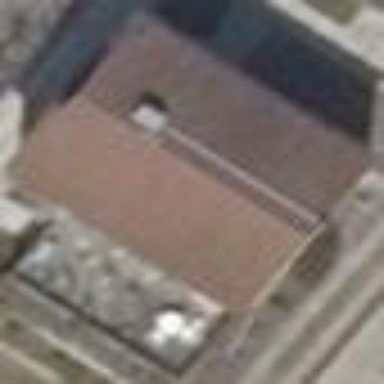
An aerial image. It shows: Detached building.